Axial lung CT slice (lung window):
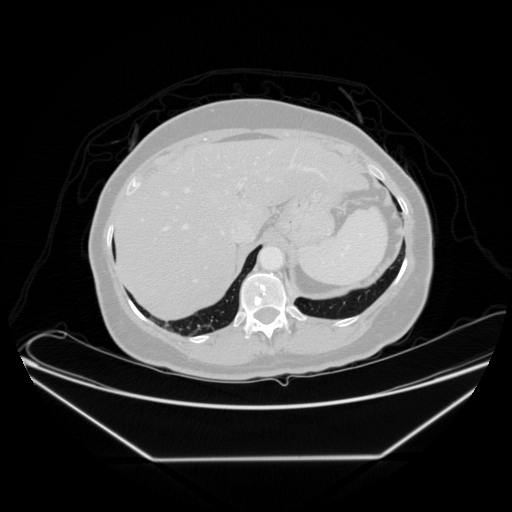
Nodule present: no